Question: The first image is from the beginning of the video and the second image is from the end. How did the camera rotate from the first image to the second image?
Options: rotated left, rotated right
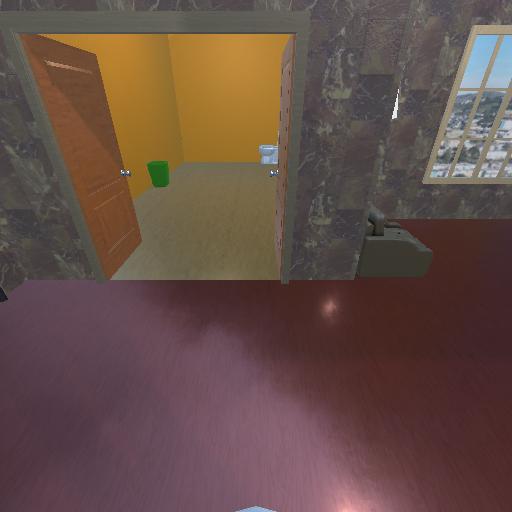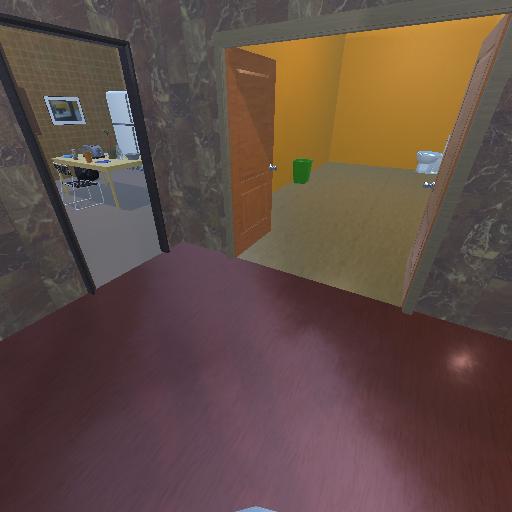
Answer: rotated left